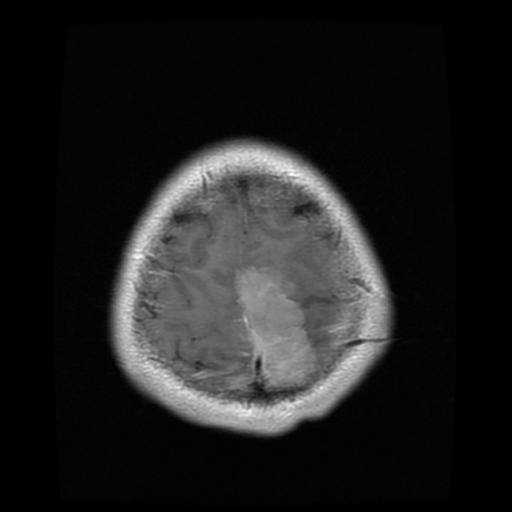
Label: meningioma